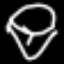
Label: diamond